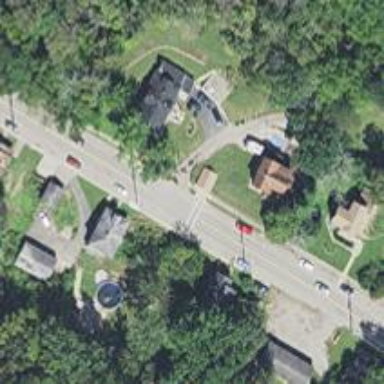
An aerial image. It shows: Marked road crossing.